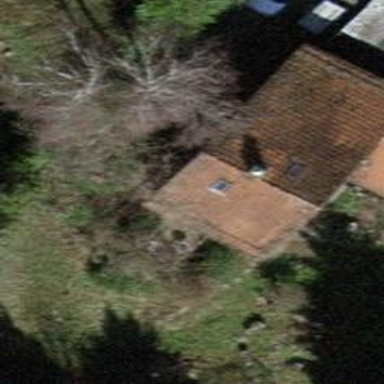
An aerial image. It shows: Simple house.